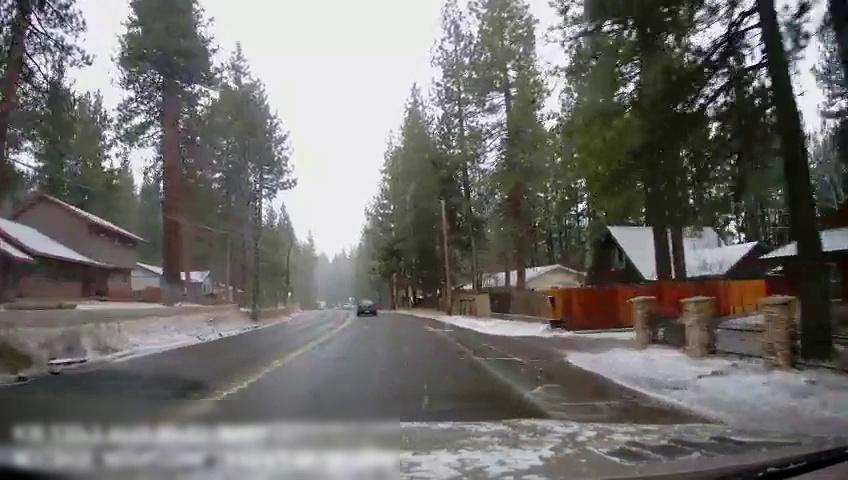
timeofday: Day
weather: Snowy
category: Drivable Space
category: Vehicles | SUV
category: Lanes | Current Lane
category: Lanes | Current Lane